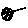
Label: moon